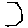
Label: hexagon